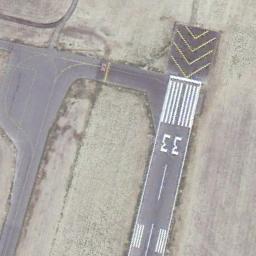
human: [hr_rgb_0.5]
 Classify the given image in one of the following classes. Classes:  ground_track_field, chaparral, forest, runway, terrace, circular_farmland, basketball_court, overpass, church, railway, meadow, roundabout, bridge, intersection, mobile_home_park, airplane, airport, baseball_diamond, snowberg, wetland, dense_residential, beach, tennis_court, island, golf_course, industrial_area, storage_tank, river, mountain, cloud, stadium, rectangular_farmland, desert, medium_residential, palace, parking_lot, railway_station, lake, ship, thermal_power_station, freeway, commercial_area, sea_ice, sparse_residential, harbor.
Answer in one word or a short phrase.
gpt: runway